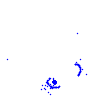
Particle: pion